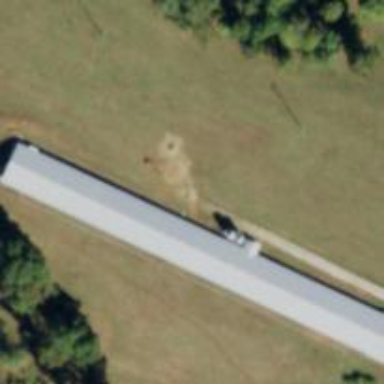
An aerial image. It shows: Poultry house.